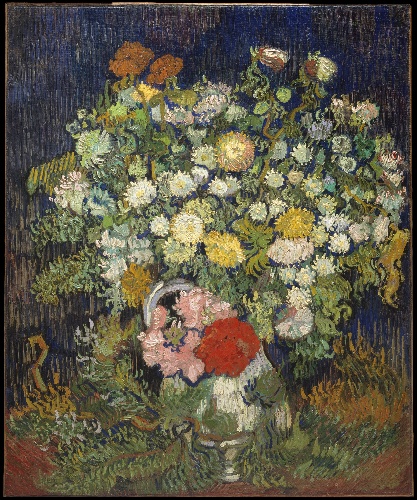
Title: Bouquet of Flowers in a Vase
Artist: Vincent van Gogh
Artist bio: Dutch, Zundert 1853–1890 Auvers-sur-Oise
Date: 1890
Object type: Painting
Classification: Paintings
Medium: Oil on canvas
Dimensions: 25 5/8 x 21 1/4 in. (65.1 x 54 cm)
Department: European Paintings
Credit line: The Walter H. and Leonore Annenberg Collection, Gift of Walter H. and Leonore Annenberg, 1993, Bequest of Walter H. Annenberg, 2002
Accession year: 1993
Repository: Metropolitan Museum of Art, New York, NY
Tags: Flowers|Still Life